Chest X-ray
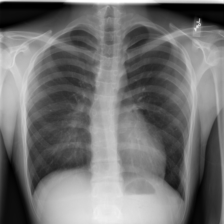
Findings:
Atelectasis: negative
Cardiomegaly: negative
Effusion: negative
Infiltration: positive
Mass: negative
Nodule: negative
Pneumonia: negative
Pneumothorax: negative
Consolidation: negative
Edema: negative
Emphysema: negative
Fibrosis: negative
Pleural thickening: negative
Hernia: negative